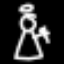
Label: angel